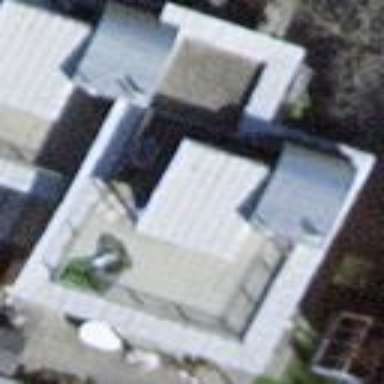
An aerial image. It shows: Simple house.